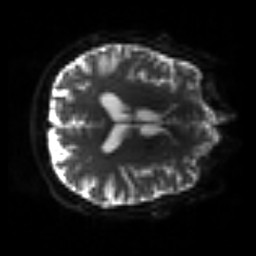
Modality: sbref
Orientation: axial
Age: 63
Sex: male
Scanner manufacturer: siemens
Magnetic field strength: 3 T
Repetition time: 3.2 s
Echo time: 0.081 s